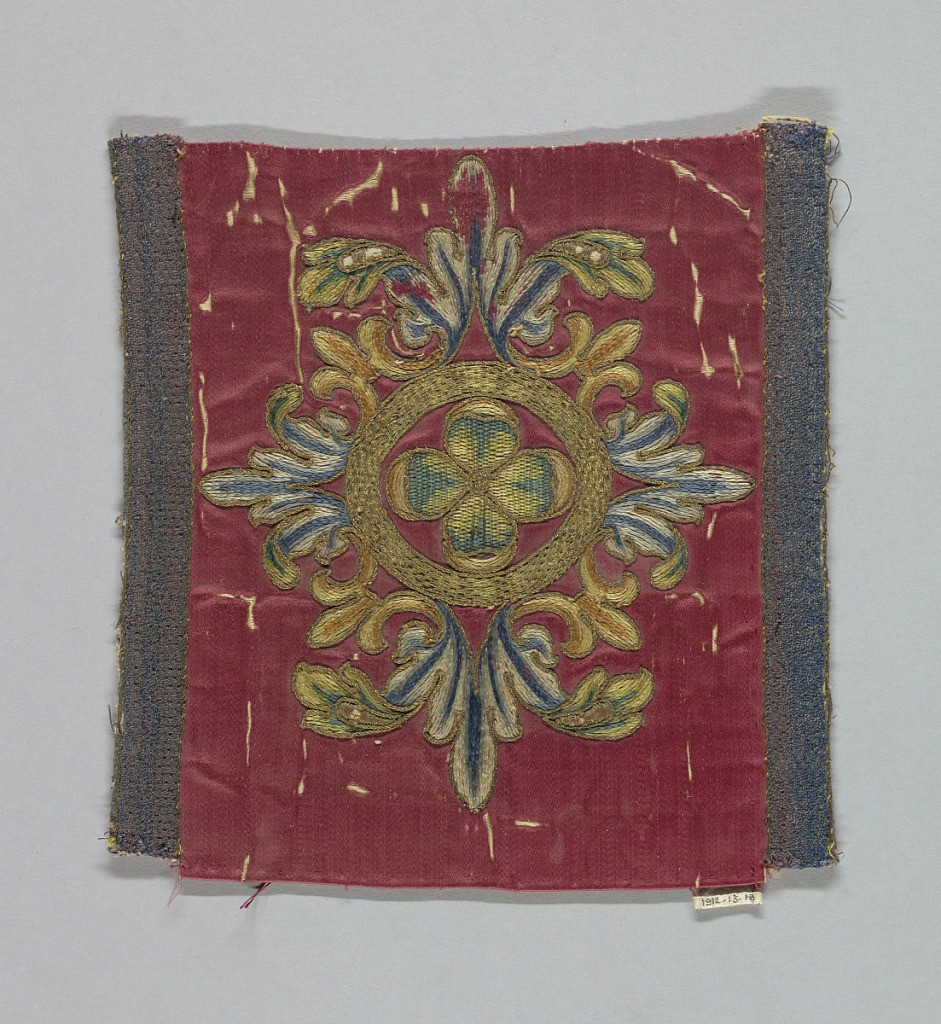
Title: Fragment
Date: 16th century
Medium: silk, metallic thread Technique: embroidered on satin weave
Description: Narrow fragment of red satin embroidered in green, blue, white, yellow, and brown silk and gold metallic thread. Right and left borders in blue silk. Central motif of quatrefoil enclosed by circle of gold with fleur-de-lys and acanthus foliage.